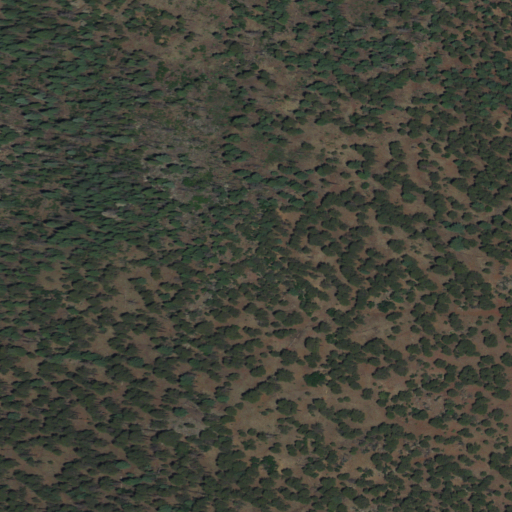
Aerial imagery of mountain in New Mexico named Black Peak containing evergreen forest and shrub